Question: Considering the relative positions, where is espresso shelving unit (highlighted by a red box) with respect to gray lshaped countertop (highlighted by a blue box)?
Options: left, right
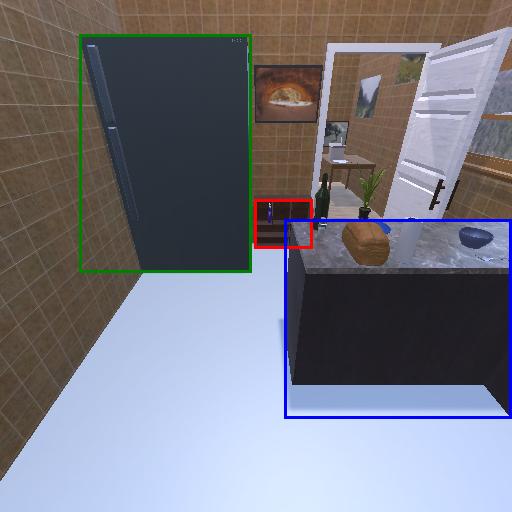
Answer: left